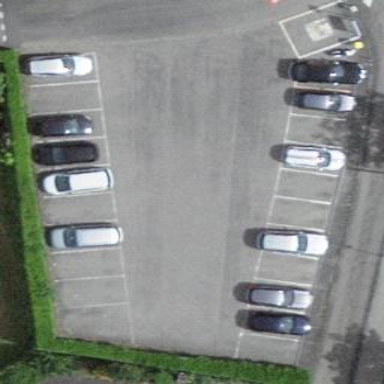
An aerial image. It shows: Parking area with surface.